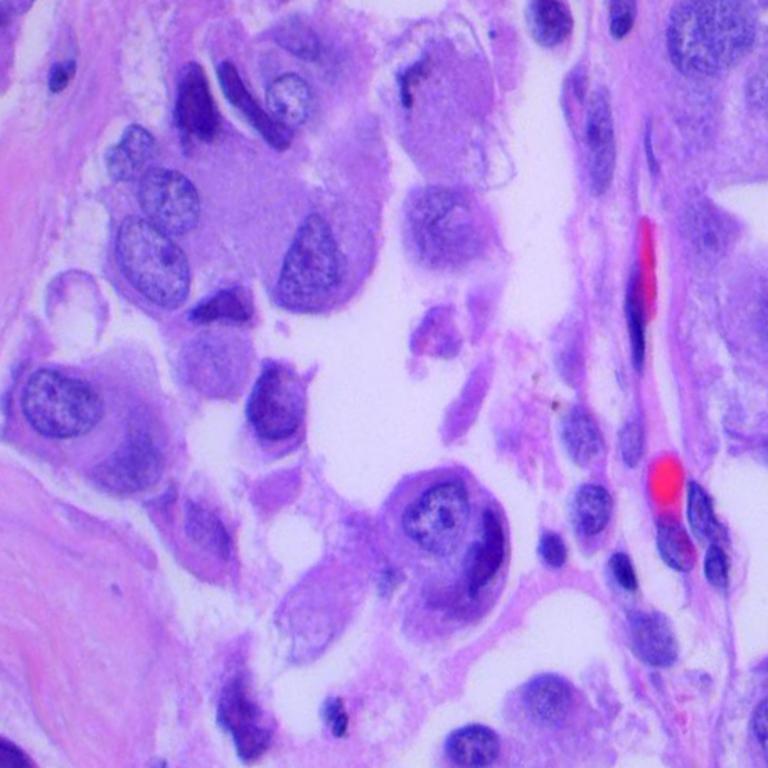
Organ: lung
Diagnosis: adenocarcinomas